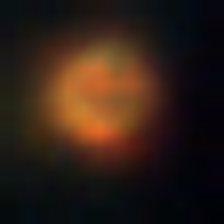
Taxon: NanoPlankton
Group: Other